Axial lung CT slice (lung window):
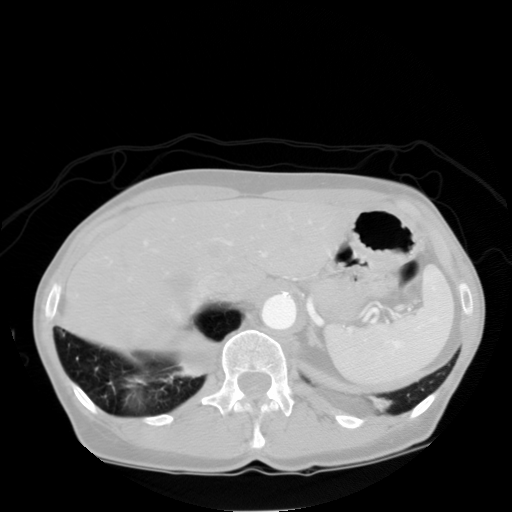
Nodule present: no